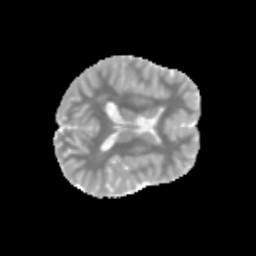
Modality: MD
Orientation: axial
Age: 11
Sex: male
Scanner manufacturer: siemens
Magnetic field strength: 3 T
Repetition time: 3.8 s
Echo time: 0.07 s